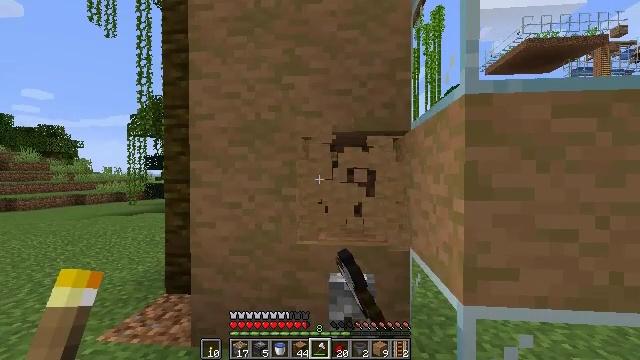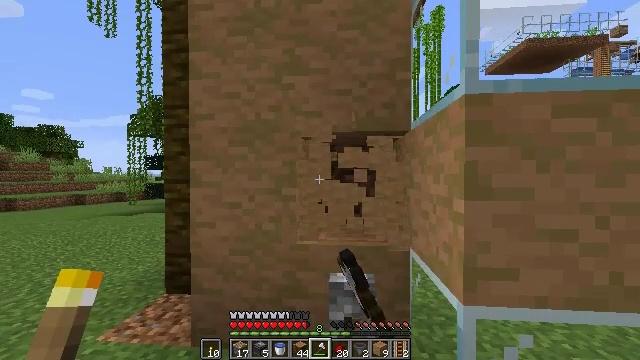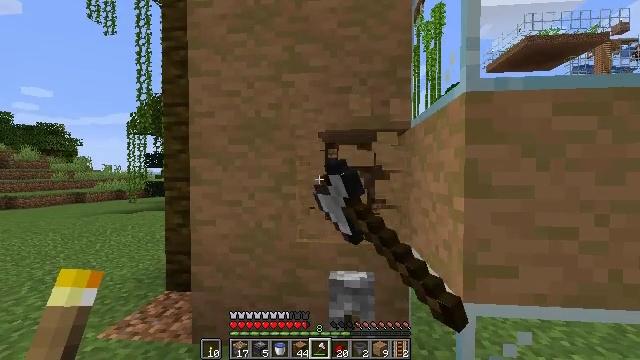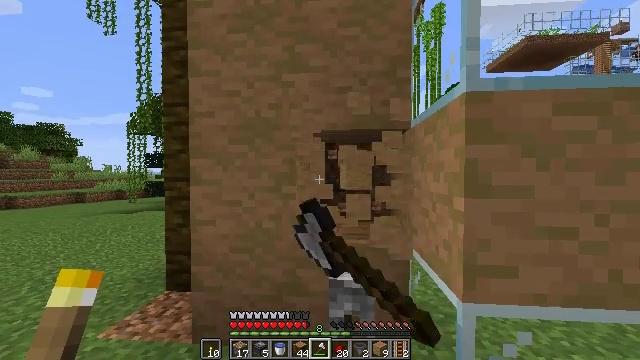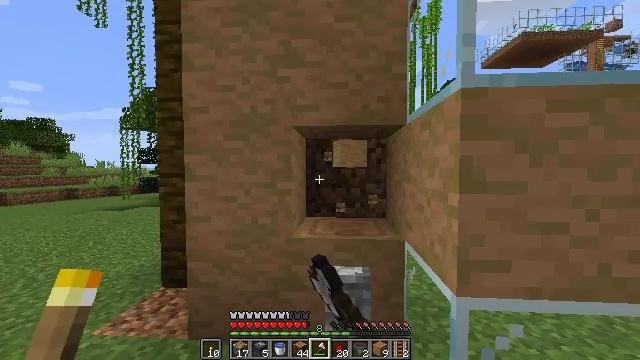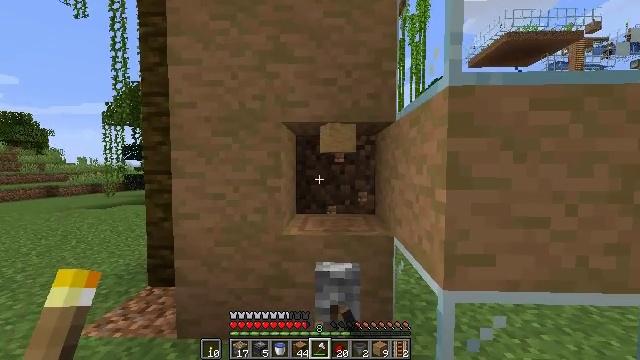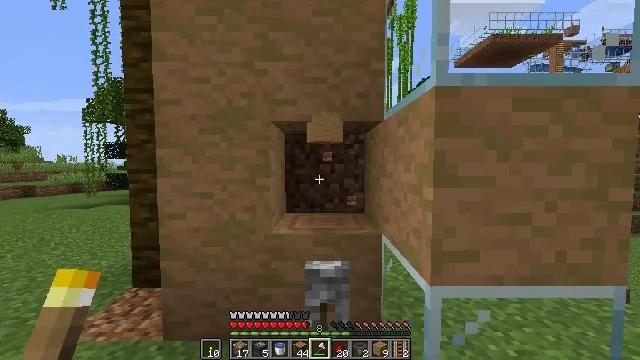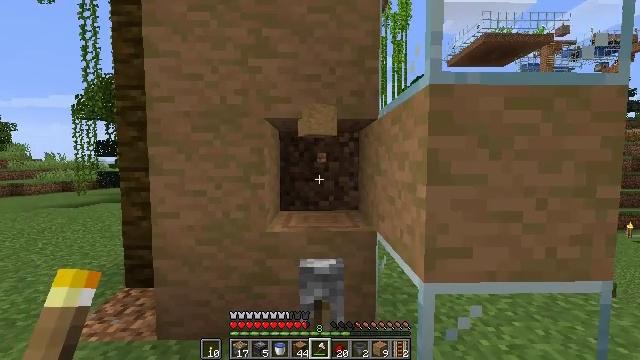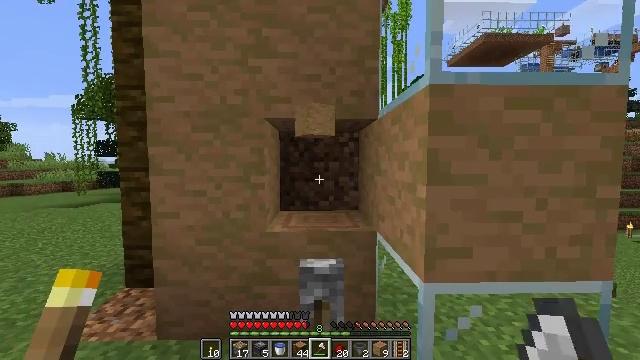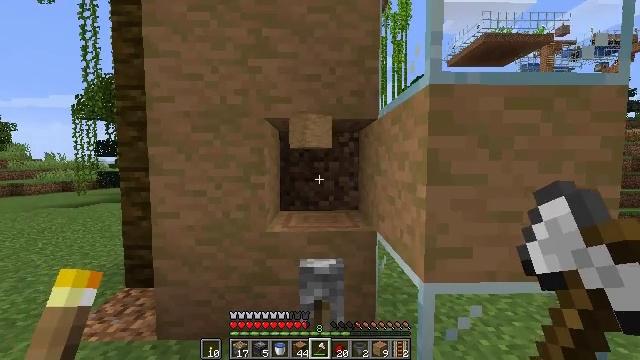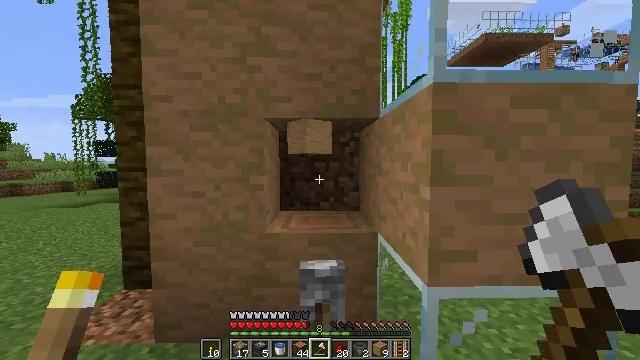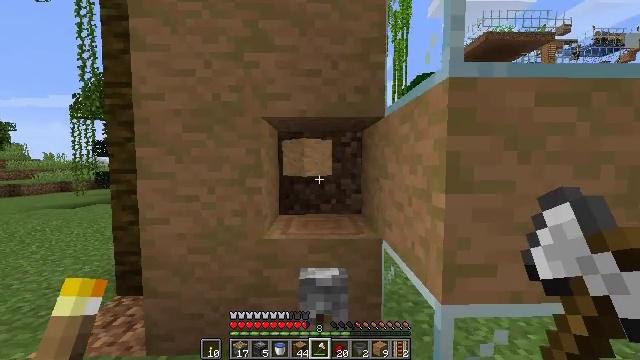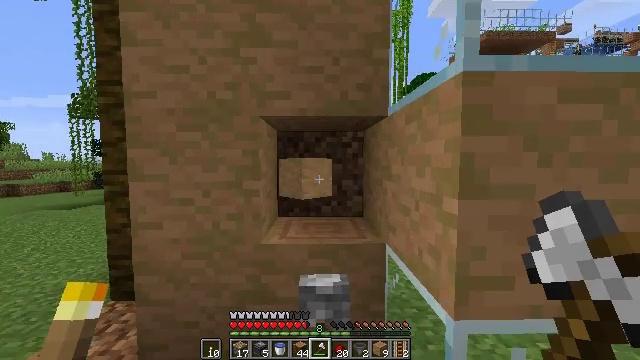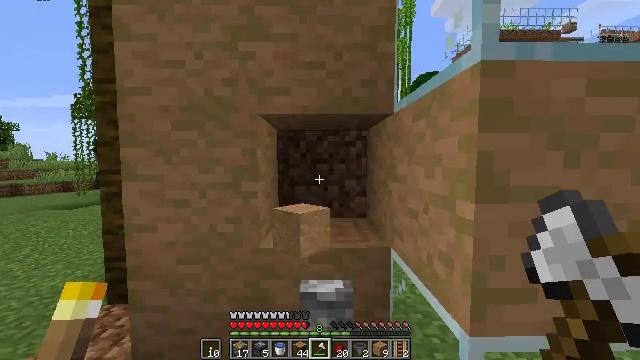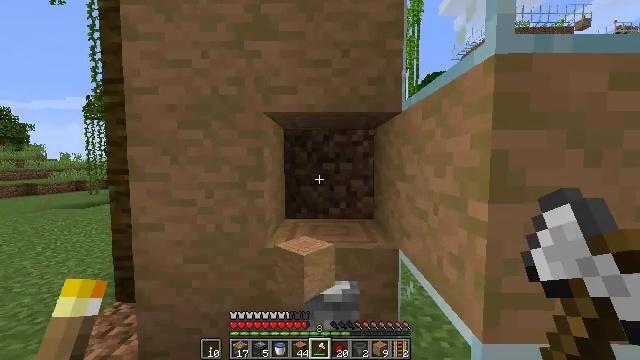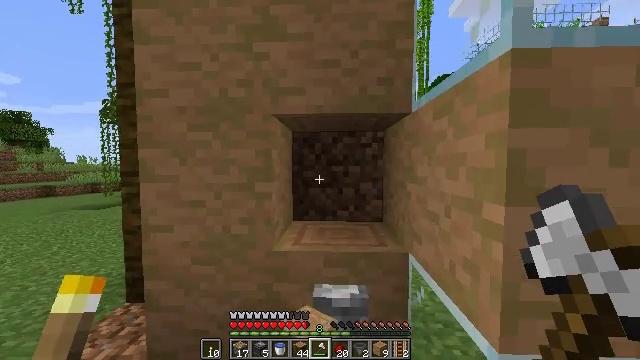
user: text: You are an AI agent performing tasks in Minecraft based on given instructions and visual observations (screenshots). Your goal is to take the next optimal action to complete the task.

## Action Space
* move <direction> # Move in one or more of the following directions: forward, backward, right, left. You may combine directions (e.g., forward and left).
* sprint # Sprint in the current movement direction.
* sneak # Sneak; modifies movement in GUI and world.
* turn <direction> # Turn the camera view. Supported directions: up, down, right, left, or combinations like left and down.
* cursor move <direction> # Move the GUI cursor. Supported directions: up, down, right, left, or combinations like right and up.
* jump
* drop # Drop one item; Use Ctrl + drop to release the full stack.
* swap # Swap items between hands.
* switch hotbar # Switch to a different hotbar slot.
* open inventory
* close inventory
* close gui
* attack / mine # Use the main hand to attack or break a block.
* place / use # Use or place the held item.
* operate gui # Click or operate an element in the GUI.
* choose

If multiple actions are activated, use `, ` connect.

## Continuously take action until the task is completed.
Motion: motion action
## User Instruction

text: Retrieve stripped jungle log from structures.
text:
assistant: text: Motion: attack / mine
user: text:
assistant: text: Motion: attack / mine
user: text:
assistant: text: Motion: no_op
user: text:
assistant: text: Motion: no_op
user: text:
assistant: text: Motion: turn right
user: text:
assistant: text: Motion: turn right
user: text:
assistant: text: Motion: turn right
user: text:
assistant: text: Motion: no_op
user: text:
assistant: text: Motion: no_op
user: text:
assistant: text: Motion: move forward
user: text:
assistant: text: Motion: move forward
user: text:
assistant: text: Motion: no_op
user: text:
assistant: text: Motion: no_op
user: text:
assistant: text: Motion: turn left
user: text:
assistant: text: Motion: turn left
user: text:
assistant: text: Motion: turn left and up
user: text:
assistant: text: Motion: turn left and up
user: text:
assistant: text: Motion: turn left and up
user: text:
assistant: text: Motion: turn left and up
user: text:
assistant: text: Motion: turn up
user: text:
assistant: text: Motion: turn up
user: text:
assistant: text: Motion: turn up
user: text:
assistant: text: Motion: no_op
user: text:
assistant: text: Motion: no_op
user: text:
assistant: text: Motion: no_op
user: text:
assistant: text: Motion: no_op
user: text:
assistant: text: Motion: no_op
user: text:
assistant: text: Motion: no_op
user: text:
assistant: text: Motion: no_op
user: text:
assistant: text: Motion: no_op